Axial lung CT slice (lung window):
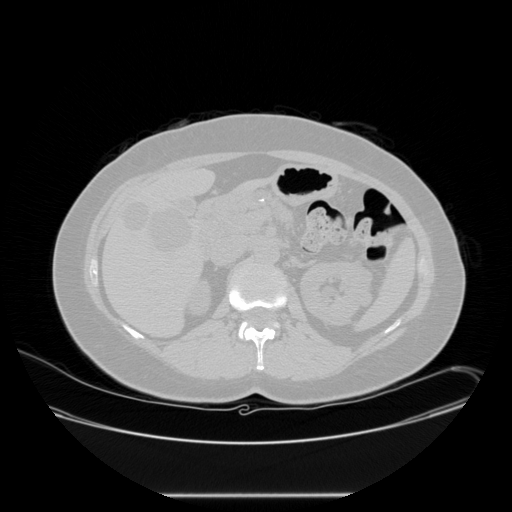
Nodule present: no